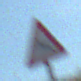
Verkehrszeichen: WildwechselRechts
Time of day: Midday
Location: Outdoor (Urban)
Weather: Clear
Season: NotSpecified
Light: Natural